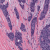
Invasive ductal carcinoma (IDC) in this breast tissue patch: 1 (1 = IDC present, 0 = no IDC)